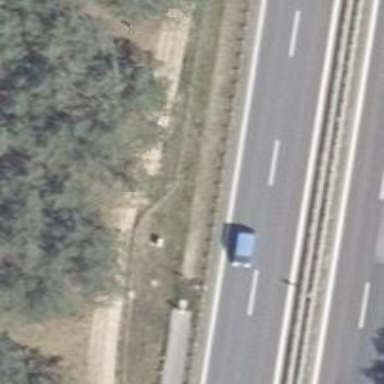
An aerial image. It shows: Asphalt motorway.